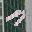
Label: 7